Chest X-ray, AP view. Patient: 40 years old, sex F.
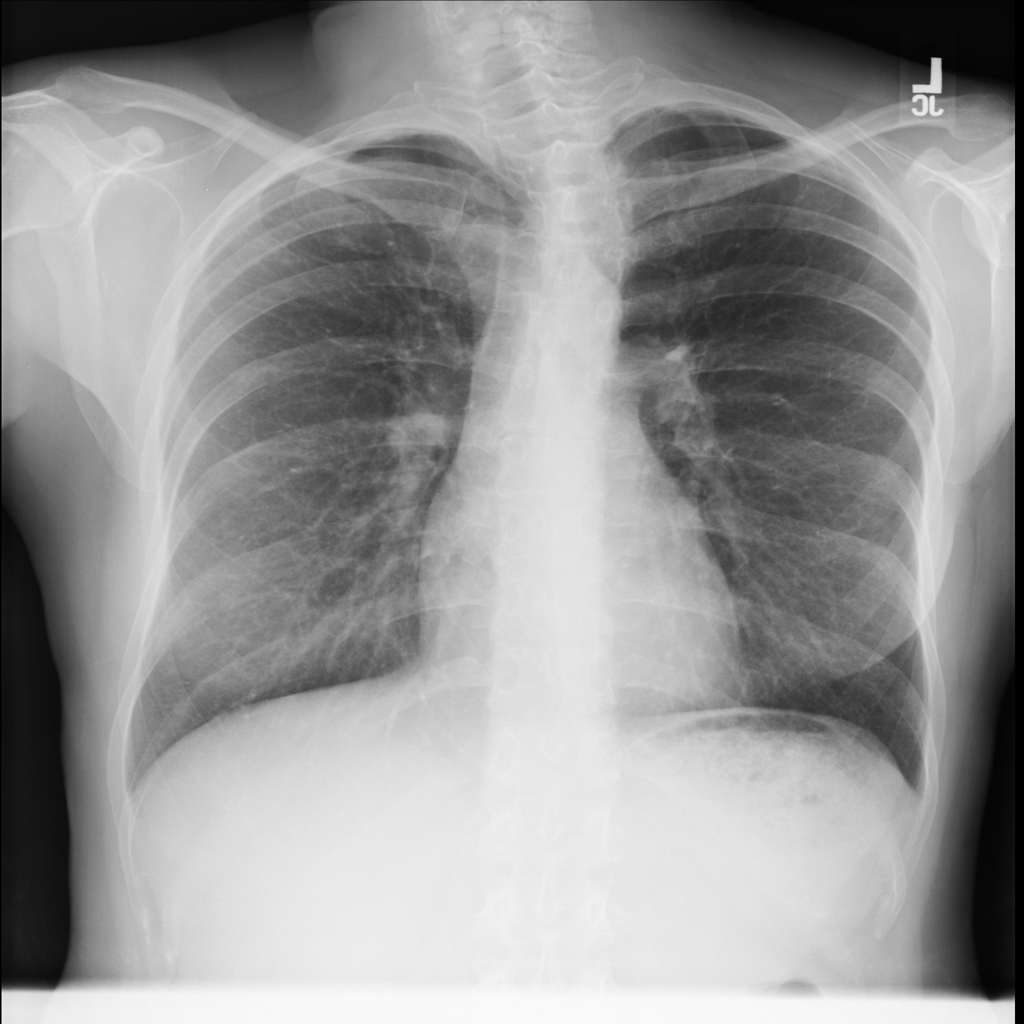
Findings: No Finding